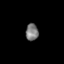
Tissue: skin
Cell type: Others
Senescence score: 0.7523
Nuclear area (px): 208
Mean DAPI intensity: 122.721